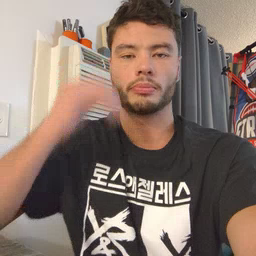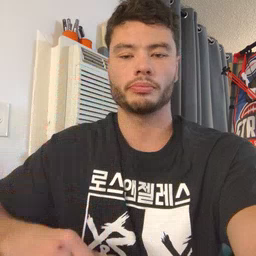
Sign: sick